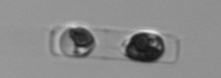
Label: Guinardia_delicatula_TAG_internal_parasite